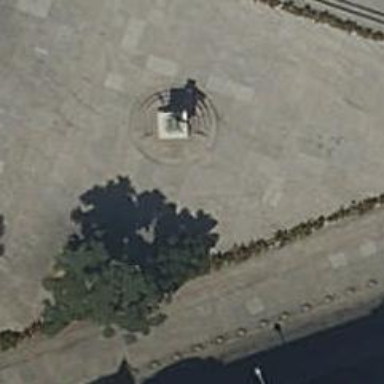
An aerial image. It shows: Historical memorial featuring statue.